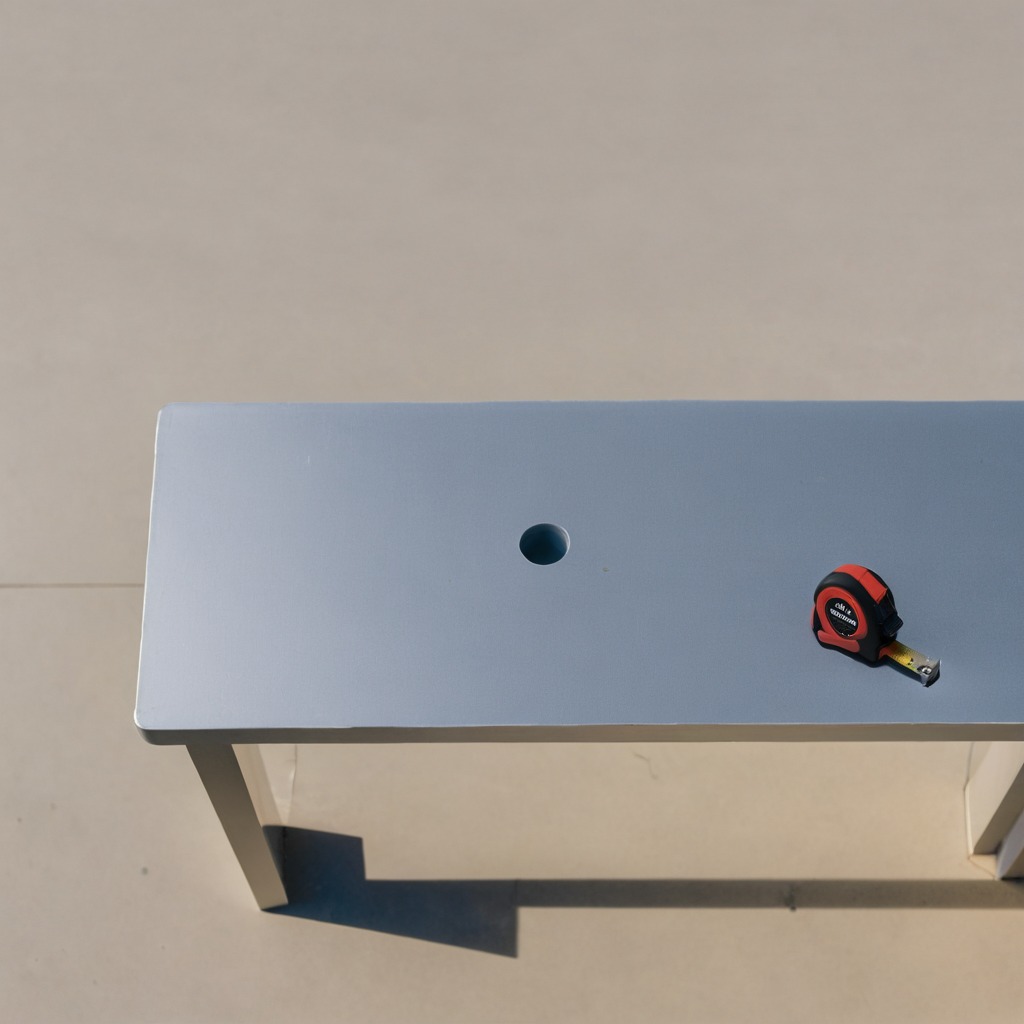
A measuring tape is lying on a table in a temporary outdoor tool station.